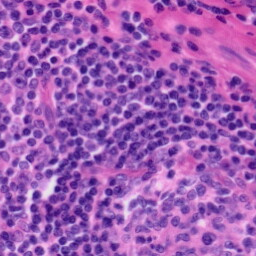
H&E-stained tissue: Tonsil